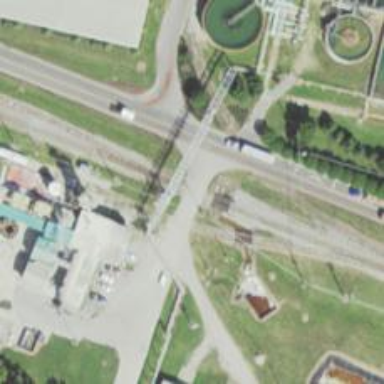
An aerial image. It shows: Level crossing along the railway.